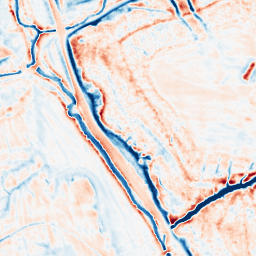
Category: multiscale
Decomposition family: dog_multiscale
Decomposition parameters: sigma_ratio: 1.4
n_scales: 6
base_sigma: 0.5
Upsampling method: bspline
Upsampling parameters: scale: 2
Upsampling scale: 2